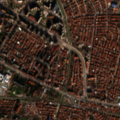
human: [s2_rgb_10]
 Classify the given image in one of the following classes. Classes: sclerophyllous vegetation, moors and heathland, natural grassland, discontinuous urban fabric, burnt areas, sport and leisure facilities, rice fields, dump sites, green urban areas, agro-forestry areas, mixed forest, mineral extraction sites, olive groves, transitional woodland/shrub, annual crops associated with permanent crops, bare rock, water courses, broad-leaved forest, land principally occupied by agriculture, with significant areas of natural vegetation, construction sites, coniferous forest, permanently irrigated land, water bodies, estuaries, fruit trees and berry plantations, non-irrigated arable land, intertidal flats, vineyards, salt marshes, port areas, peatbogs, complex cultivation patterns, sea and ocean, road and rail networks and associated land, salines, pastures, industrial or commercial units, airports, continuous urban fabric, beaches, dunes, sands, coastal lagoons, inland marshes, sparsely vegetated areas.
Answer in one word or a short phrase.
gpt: continuous urban fabric, discontinuous urban fabric, industrial or commercial units